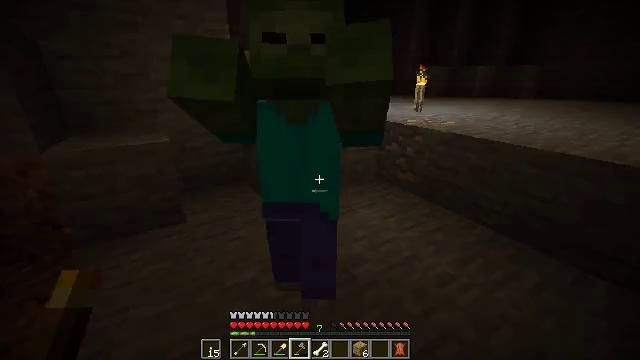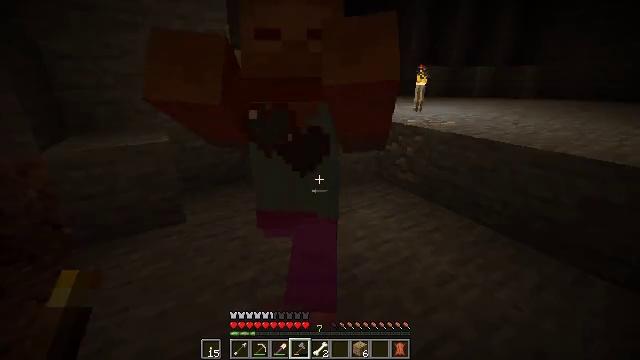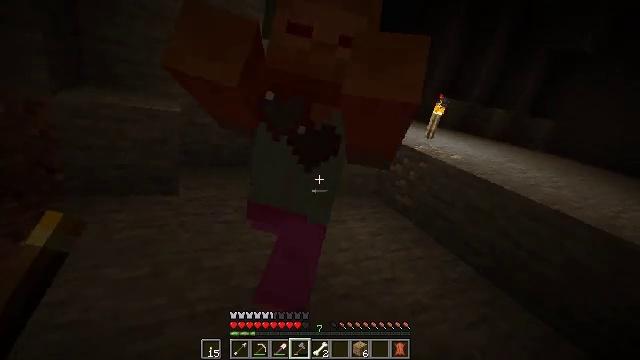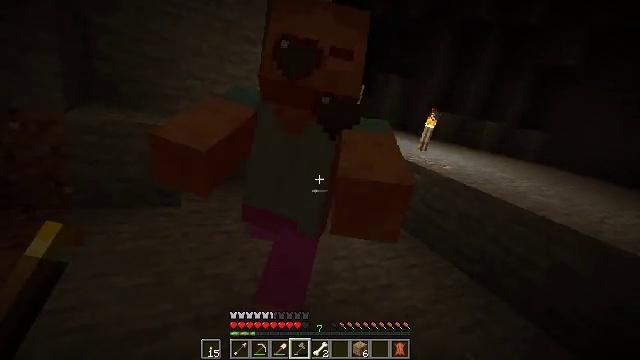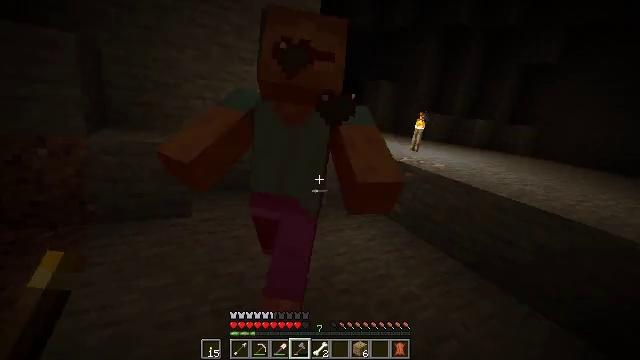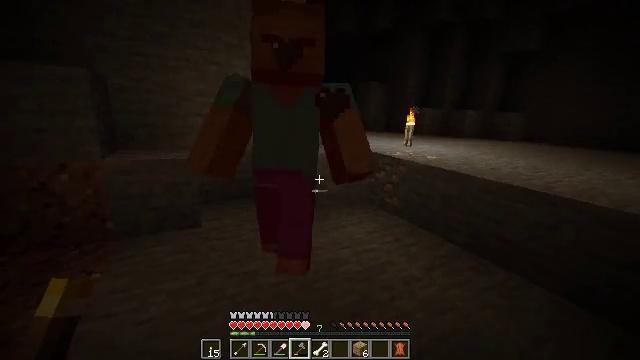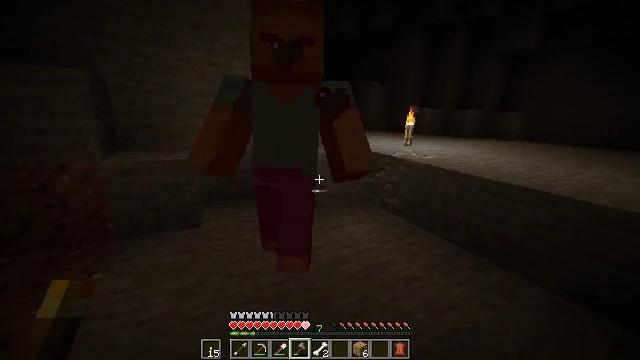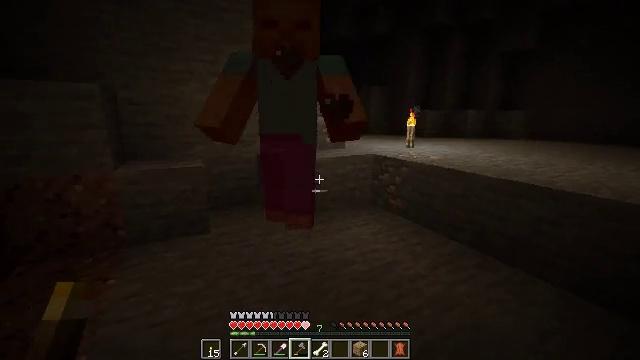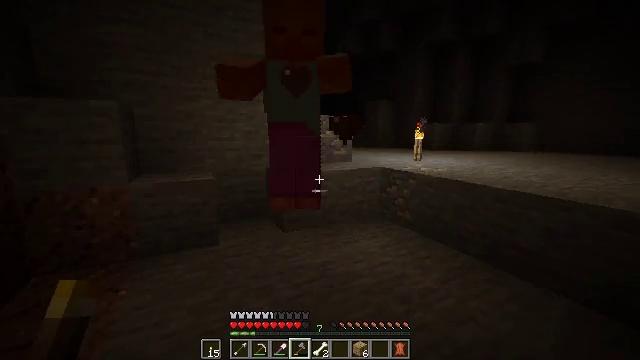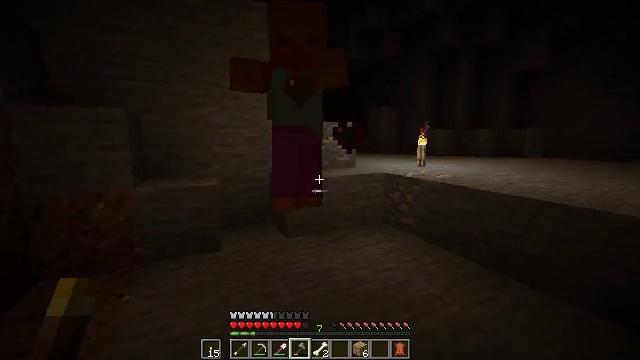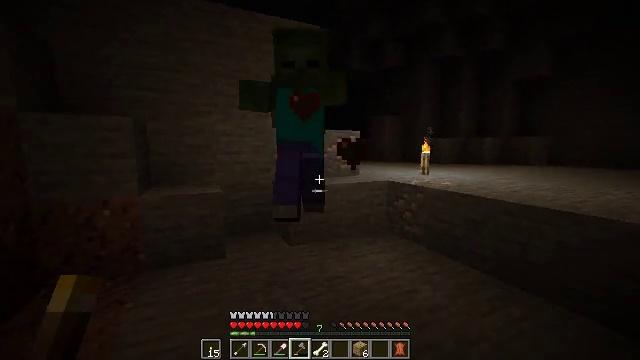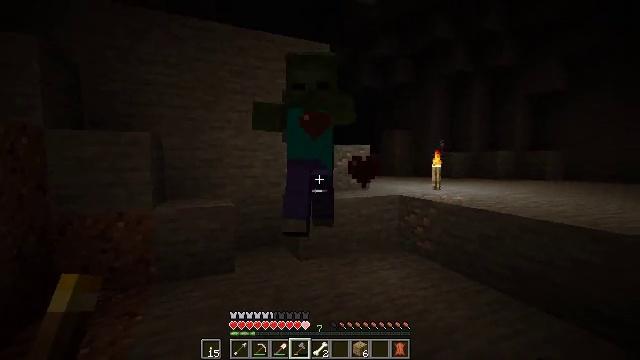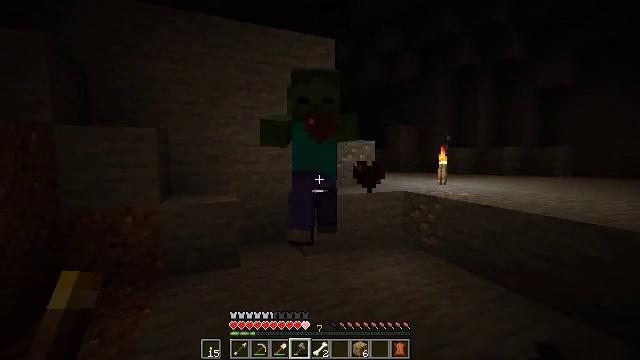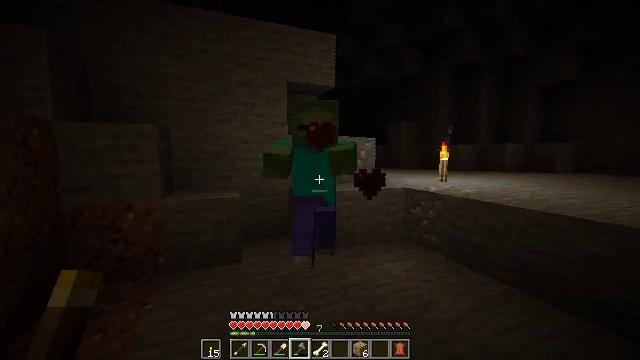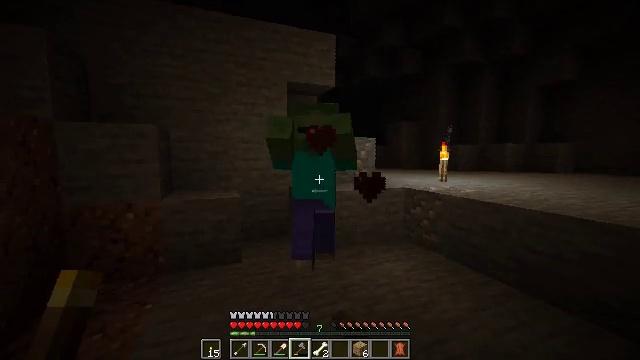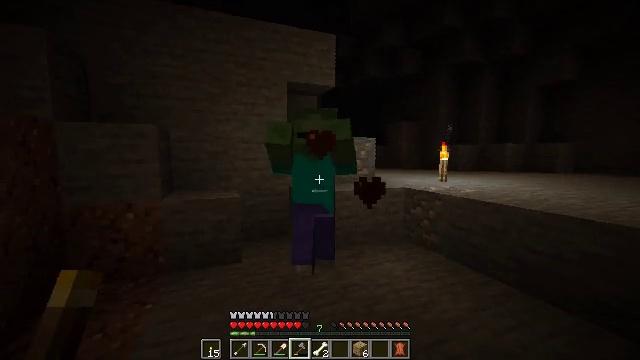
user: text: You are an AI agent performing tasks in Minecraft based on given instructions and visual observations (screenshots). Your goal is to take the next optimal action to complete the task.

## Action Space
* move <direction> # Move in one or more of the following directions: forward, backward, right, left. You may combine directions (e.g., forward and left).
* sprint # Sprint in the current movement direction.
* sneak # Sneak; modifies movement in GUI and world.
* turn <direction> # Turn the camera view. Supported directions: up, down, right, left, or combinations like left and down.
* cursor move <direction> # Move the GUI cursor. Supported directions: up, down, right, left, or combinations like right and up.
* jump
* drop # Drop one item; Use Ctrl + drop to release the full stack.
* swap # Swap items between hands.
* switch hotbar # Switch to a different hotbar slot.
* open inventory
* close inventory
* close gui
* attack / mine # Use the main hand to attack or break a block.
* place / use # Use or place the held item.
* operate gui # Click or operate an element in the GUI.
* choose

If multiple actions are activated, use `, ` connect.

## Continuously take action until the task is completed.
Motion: motion action
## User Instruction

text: Kill mobs.
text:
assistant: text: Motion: no_op
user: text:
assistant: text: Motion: no_op
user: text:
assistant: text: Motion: turn up
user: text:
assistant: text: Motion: turn up
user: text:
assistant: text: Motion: turn up
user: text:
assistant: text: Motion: no_op
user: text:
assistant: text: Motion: turn left and up
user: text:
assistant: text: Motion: turn left and up
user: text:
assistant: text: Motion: turn up
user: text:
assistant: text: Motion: turn up
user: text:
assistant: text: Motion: turn left and up
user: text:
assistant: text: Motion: turn left
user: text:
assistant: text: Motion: attack / mine
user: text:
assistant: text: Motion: attack / mine
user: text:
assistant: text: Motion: attack / mine
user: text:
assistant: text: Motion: no_op
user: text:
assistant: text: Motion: no_op
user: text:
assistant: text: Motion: no_op
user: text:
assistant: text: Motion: no_op